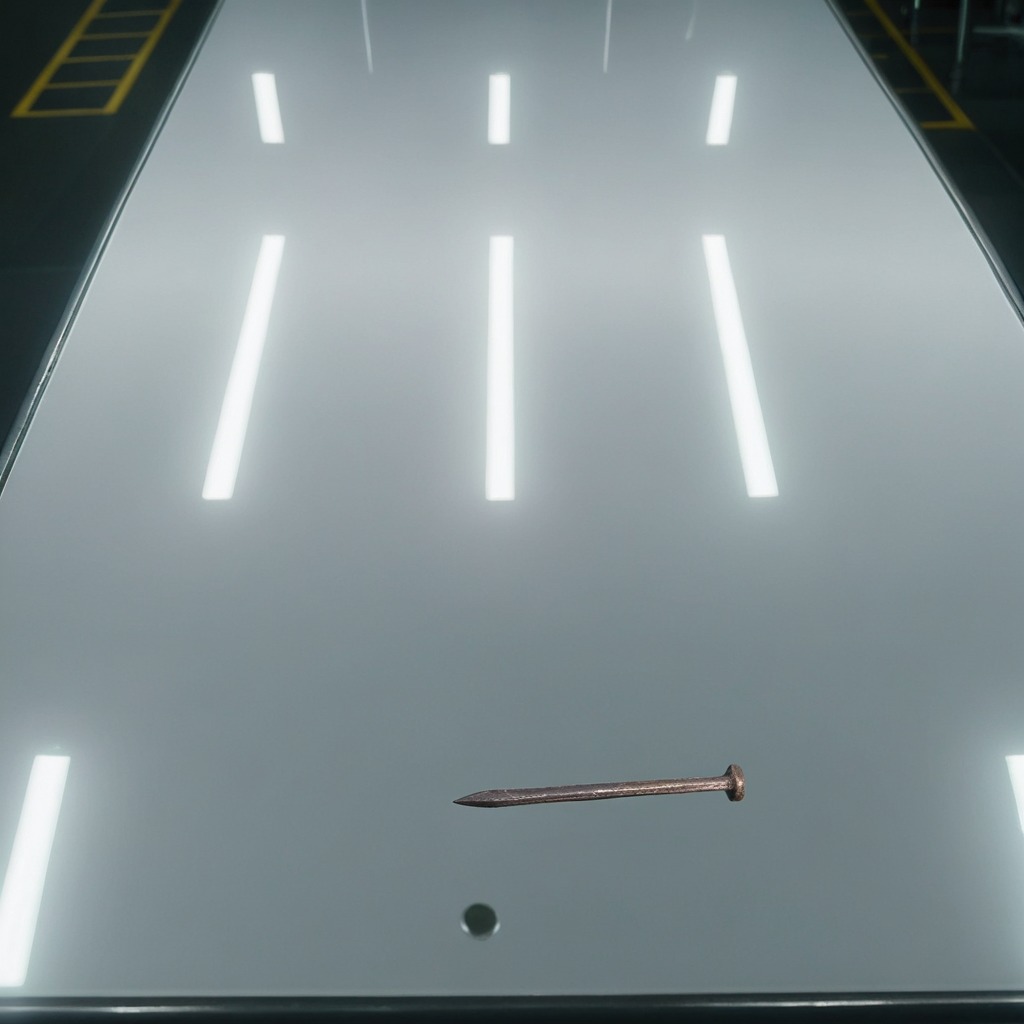
An iron nail is lying on a high-gloss table in a ship maintenance bay industrial lighting.